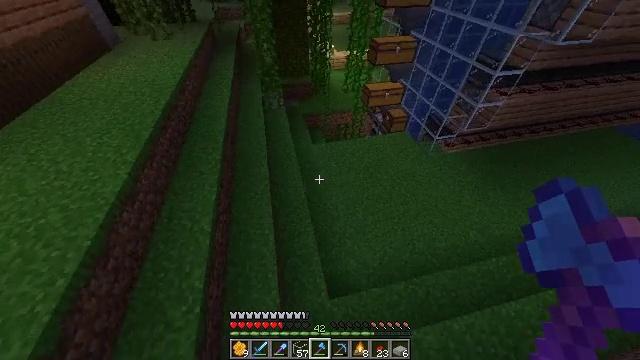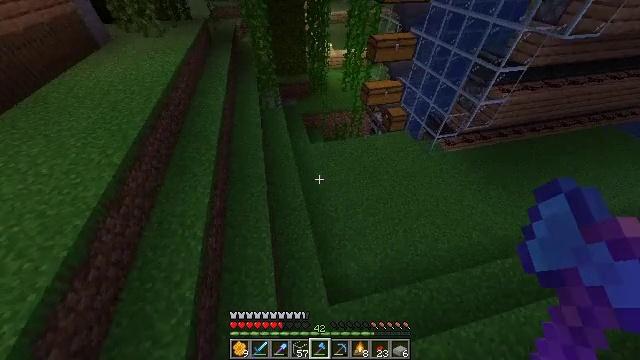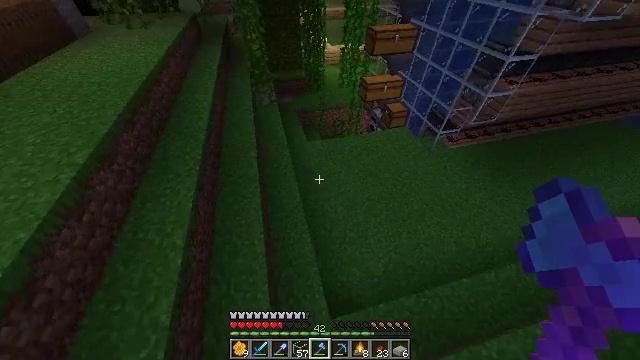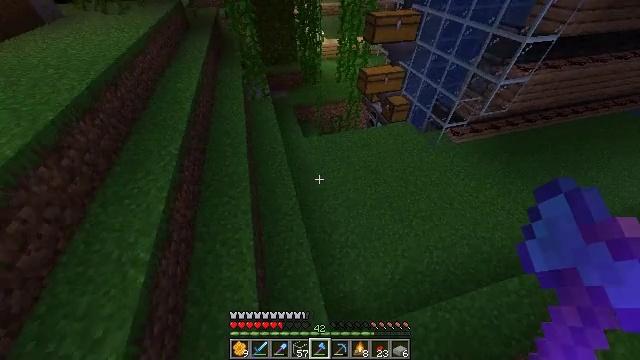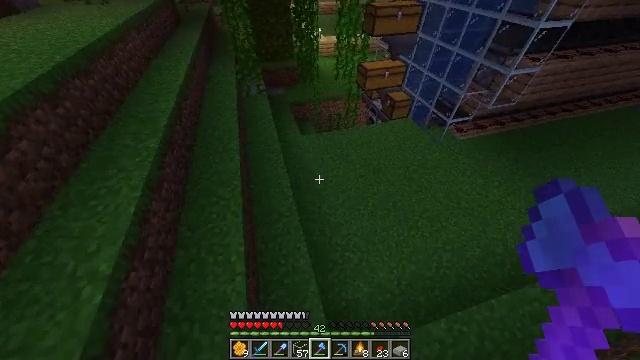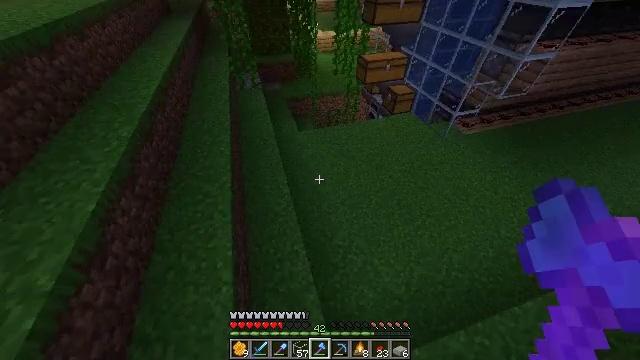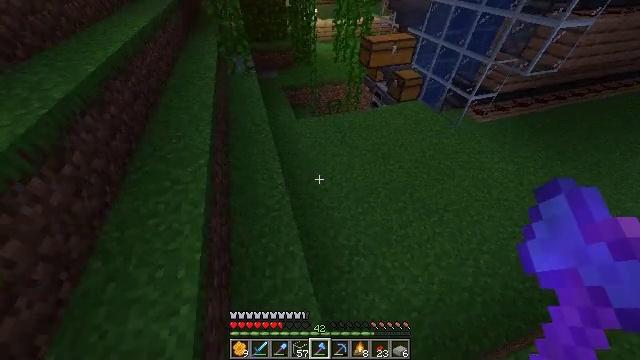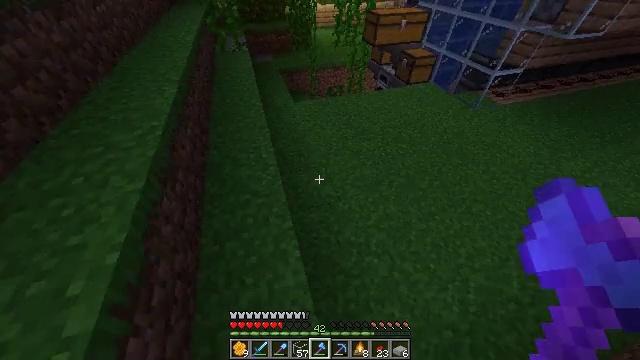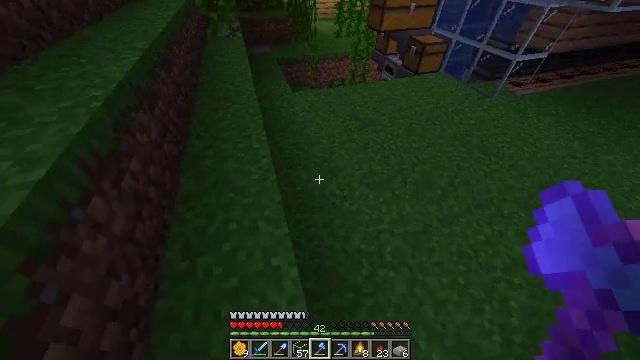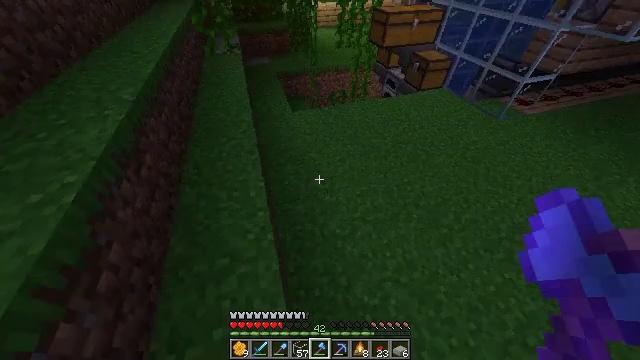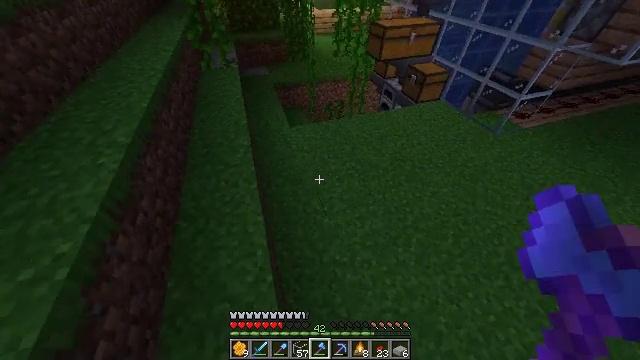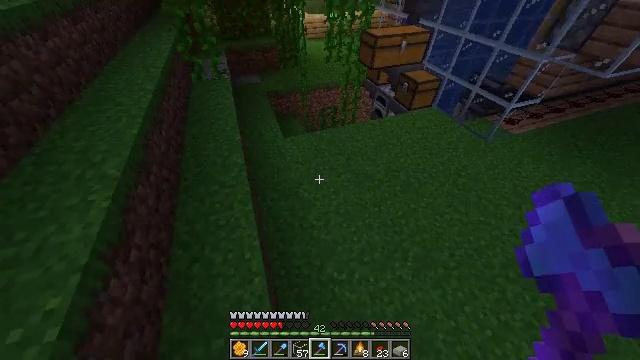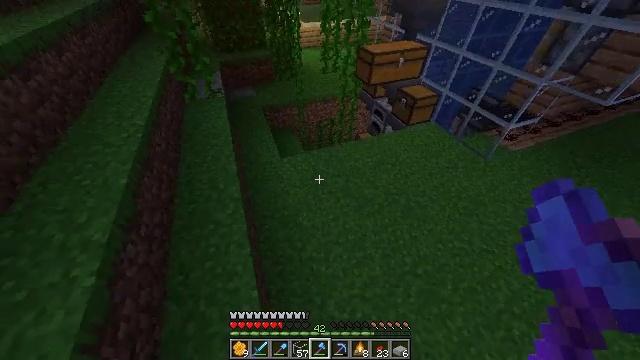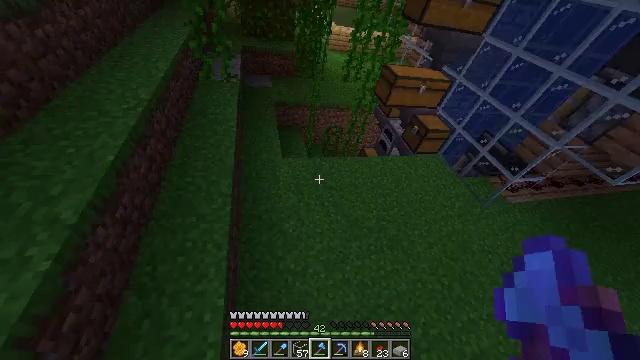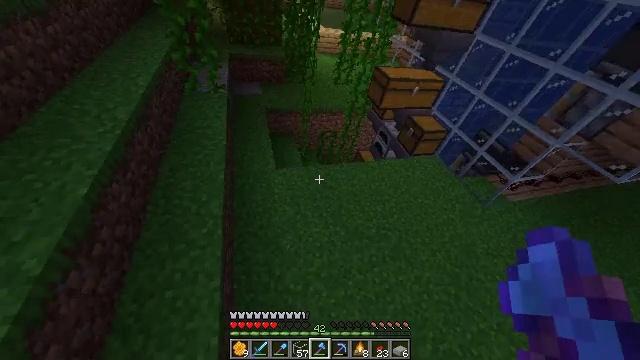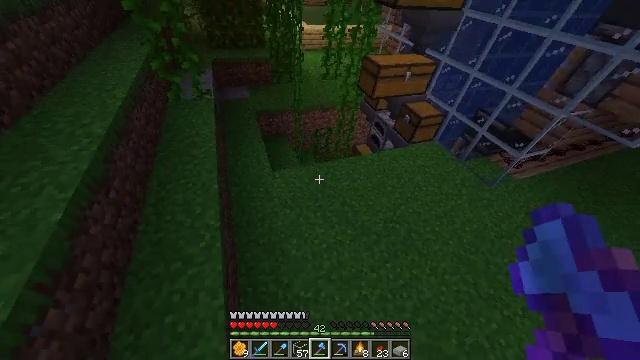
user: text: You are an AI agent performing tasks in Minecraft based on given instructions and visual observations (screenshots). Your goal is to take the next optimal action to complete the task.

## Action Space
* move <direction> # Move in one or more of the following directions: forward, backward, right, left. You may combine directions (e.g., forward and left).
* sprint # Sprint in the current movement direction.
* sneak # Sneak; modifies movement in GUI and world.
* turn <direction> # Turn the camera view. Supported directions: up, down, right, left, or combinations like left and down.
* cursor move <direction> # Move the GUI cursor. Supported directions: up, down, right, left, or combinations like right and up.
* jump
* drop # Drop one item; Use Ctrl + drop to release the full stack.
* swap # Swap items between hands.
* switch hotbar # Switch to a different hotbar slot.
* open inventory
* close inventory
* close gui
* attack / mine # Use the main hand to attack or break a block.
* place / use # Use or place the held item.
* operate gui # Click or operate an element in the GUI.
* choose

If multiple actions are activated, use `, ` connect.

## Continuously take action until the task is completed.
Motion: motion action
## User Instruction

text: Craft a glass bottle with glass.
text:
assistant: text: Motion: move forward, jump
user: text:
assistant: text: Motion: move forward, turn right, jump
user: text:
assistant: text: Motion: move forward, turn right, jump
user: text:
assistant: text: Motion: move forward, jump
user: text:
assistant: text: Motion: move forward, jump
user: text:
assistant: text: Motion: move forward, sprint, jump
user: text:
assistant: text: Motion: move forward, sprint, jump
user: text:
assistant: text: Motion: move forward, sprint, jump
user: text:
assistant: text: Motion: move forward, sprint, jump
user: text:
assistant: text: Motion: move forward, sprint, jump
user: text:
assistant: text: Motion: move forward, turn right, jump
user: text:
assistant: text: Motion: move forward, turn right, jump
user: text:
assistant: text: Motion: move forward, turn right, jump
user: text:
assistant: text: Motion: move forward, turn right, jump
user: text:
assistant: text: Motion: move forward, jump
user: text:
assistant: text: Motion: move forward, jump
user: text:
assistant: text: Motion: move forward, jump
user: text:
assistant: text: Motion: move forward, jump
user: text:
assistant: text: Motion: move forward, jump
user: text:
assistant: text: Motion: move forward, sprint, jump
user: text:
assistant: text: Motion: move forward, sprint, jump
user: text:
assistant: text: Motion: move forward, sprint, jump
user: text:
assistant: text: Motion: move forward, sprint, jump
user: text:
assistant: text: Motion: move forward, jump
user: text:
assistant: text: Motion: move forward, jump
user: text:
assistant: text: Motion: move forward, turn right, jump
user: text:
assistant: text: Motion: move forward, turn right
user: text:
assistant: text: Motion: move forward, turn right
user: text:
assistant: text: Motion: move forward, turn right
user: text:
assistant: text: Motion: move forward, turn right